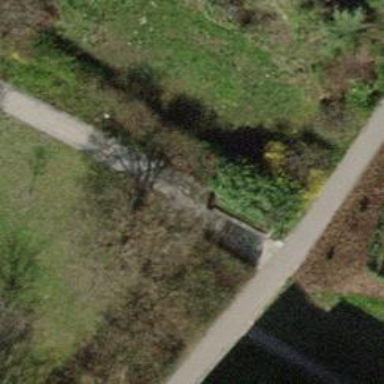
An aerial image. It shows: Set of concrete steps.